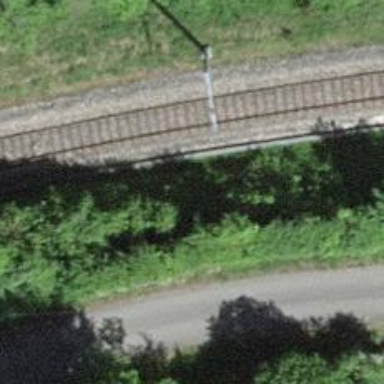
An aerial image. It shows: Single-track railway with electrified contact lines.